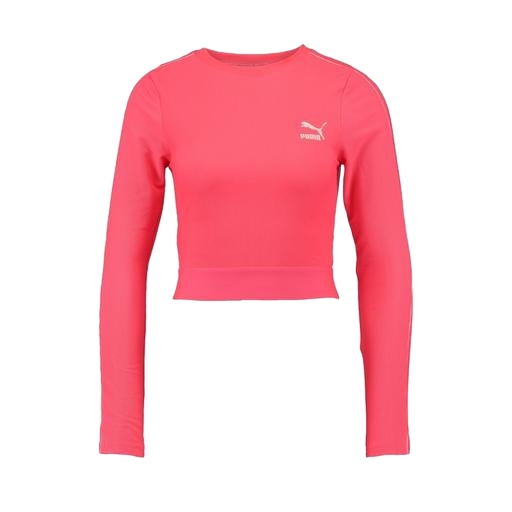
pink long sleeve crop top, l/s top, long-sleeve top, white background